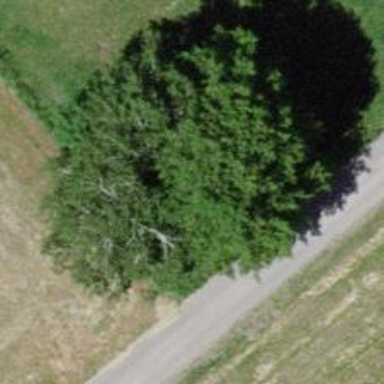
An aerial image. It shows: Beautiful tree in nature.